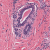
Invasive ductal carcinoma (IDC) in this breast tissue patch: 0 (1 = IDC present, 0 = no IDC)